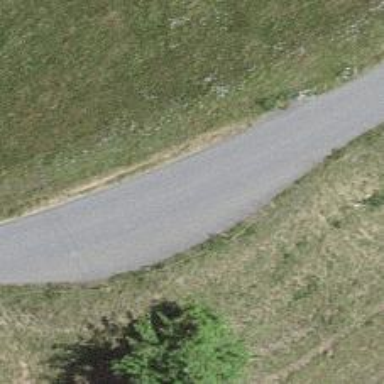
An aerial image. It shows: Passing place on the road.